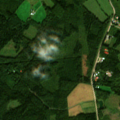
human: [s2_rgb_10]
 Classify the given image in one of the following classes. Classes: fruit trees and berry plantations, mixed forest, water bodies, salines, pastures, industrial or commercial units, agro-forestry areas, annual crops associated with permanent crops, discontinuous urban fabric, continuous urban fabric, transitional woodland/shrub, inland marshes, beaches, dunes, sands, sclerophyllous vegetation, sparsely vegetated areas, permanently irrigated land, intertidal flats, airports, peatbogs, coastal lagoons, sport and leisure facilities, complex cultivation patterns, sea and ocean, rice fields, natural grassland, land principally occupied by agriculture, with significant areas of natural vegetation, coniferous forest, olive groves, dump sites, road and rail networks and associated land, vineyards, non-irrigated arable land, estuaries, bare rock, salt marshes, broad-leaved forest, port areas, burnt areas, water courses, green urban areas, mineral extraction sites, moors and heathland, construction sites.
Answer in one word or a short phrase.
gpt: non-irrigated arable land, broad-leaved forest, mixed forest, transitional woodland/shrub